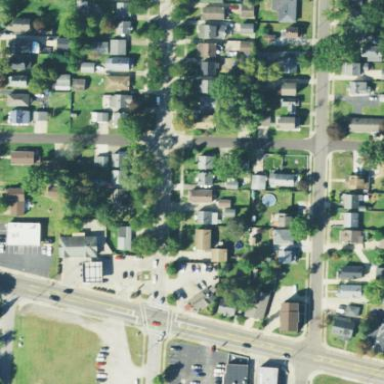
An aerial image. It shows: Residential area composed of single-family homes.